Field crop: maize
Growth stage: 1
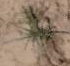
Species: salsola